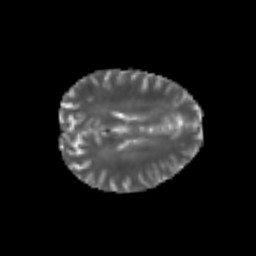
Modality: T2w
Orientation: axial
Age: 25
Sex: male
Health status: healthy